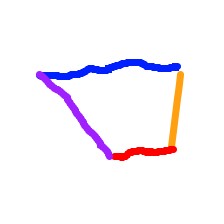
Shape: trapezoid